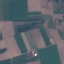
Land use / land cover: PermanentCrop